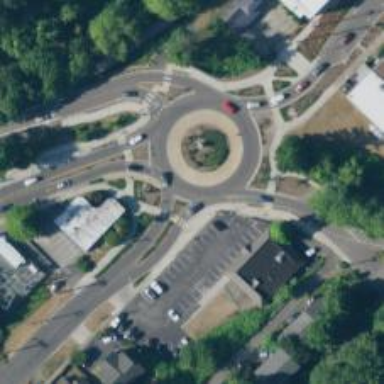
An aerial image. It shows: Secondary road with asphalt surface leading to roundabout.